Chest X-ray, PA view. Patient: 44 years old, sex F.
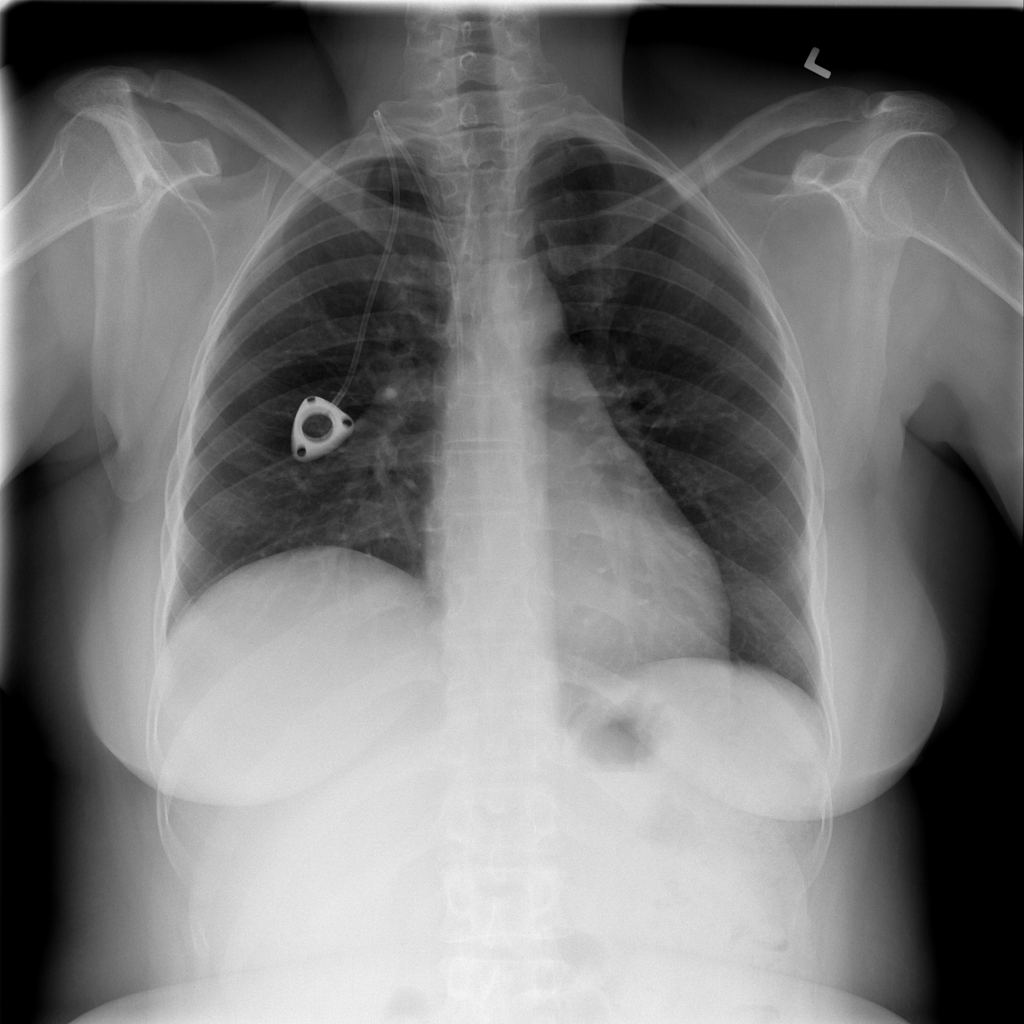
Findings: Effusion